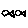
Label: fish